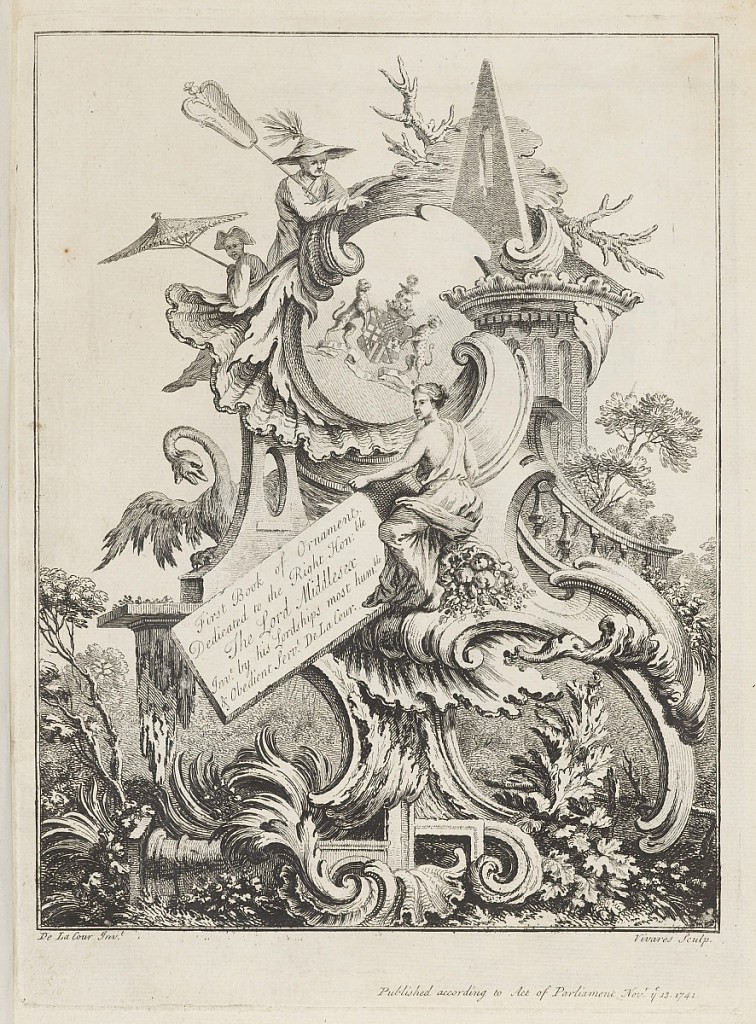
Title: Frontispiece for Book 4, in Eight books of Ornament
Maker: William Delacour, French, 1741 – 1767
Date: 1741–47
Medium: Engravings on white laid paper, bound in half-calf and marbled boards
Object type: Bound volume
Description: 1962-126-1: First book (dedicated to Lord Middlesex): title pa...;     1962-126-1-1: First book (dedicated to Lord Middlesex): title pa...